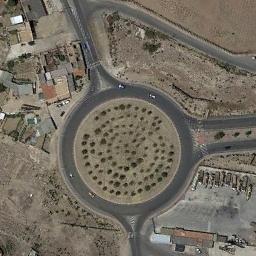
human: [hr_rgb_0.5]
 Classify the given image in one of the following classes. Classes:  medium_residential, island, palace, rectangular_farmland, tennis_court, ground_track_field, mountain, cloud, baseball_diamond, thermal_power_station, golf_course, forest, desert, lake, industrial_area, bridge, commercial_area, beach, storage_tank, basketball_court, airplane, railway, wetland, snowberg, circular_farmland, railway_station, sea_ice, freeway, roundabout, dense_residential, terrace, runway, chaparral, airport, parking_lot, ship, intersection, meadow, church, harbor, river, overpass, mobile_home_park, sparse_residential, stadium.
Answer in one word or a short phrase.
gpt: roundabout